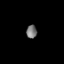
Tissue: lung
Cell type: Endothelial cells
Senescence score: 0.5422
Nuclear area (px): 136
Mean DAPI intensity: 118.89